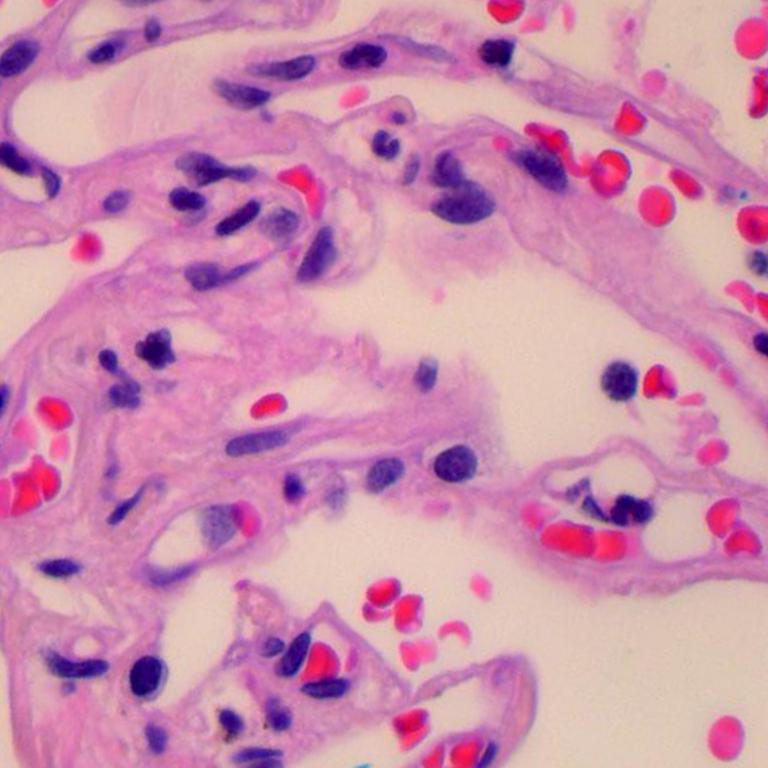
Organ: lung
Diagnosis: benign